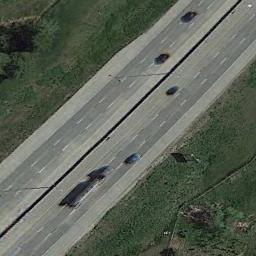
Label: freeway